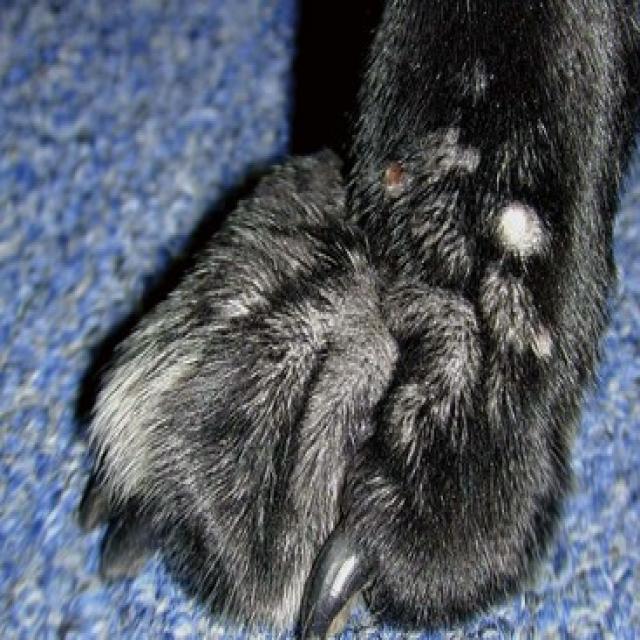
Canine hypersensitivity reaction — allergic skin response with urticaria, erythema, pruritus, and angioedema. May be food, environmental, or flea allergy related.